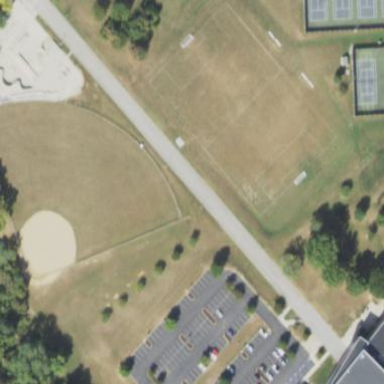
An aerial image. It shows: Softball pitch for baseball enthusiasts.